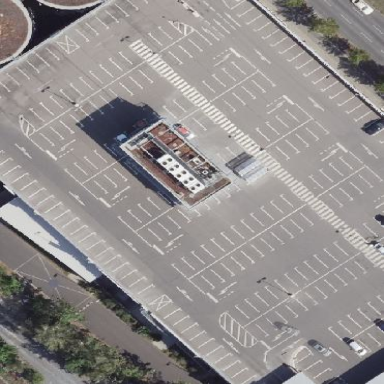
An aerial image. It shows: Rooftop parking area.